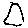
Label: triangle